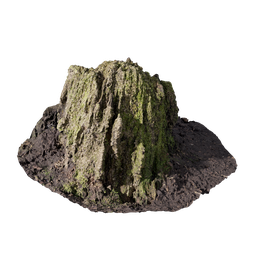
Label: nature